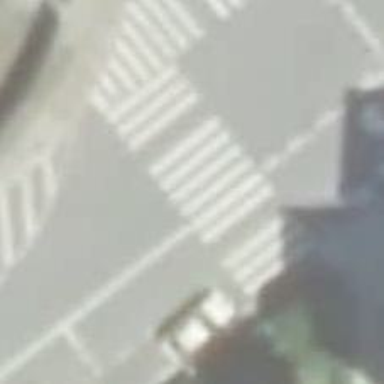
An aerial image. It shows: Uncontrolled zebra crossing on the road.